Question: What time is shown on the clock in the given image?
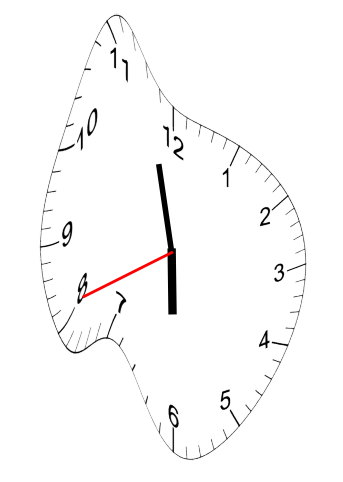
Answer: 05:57:41